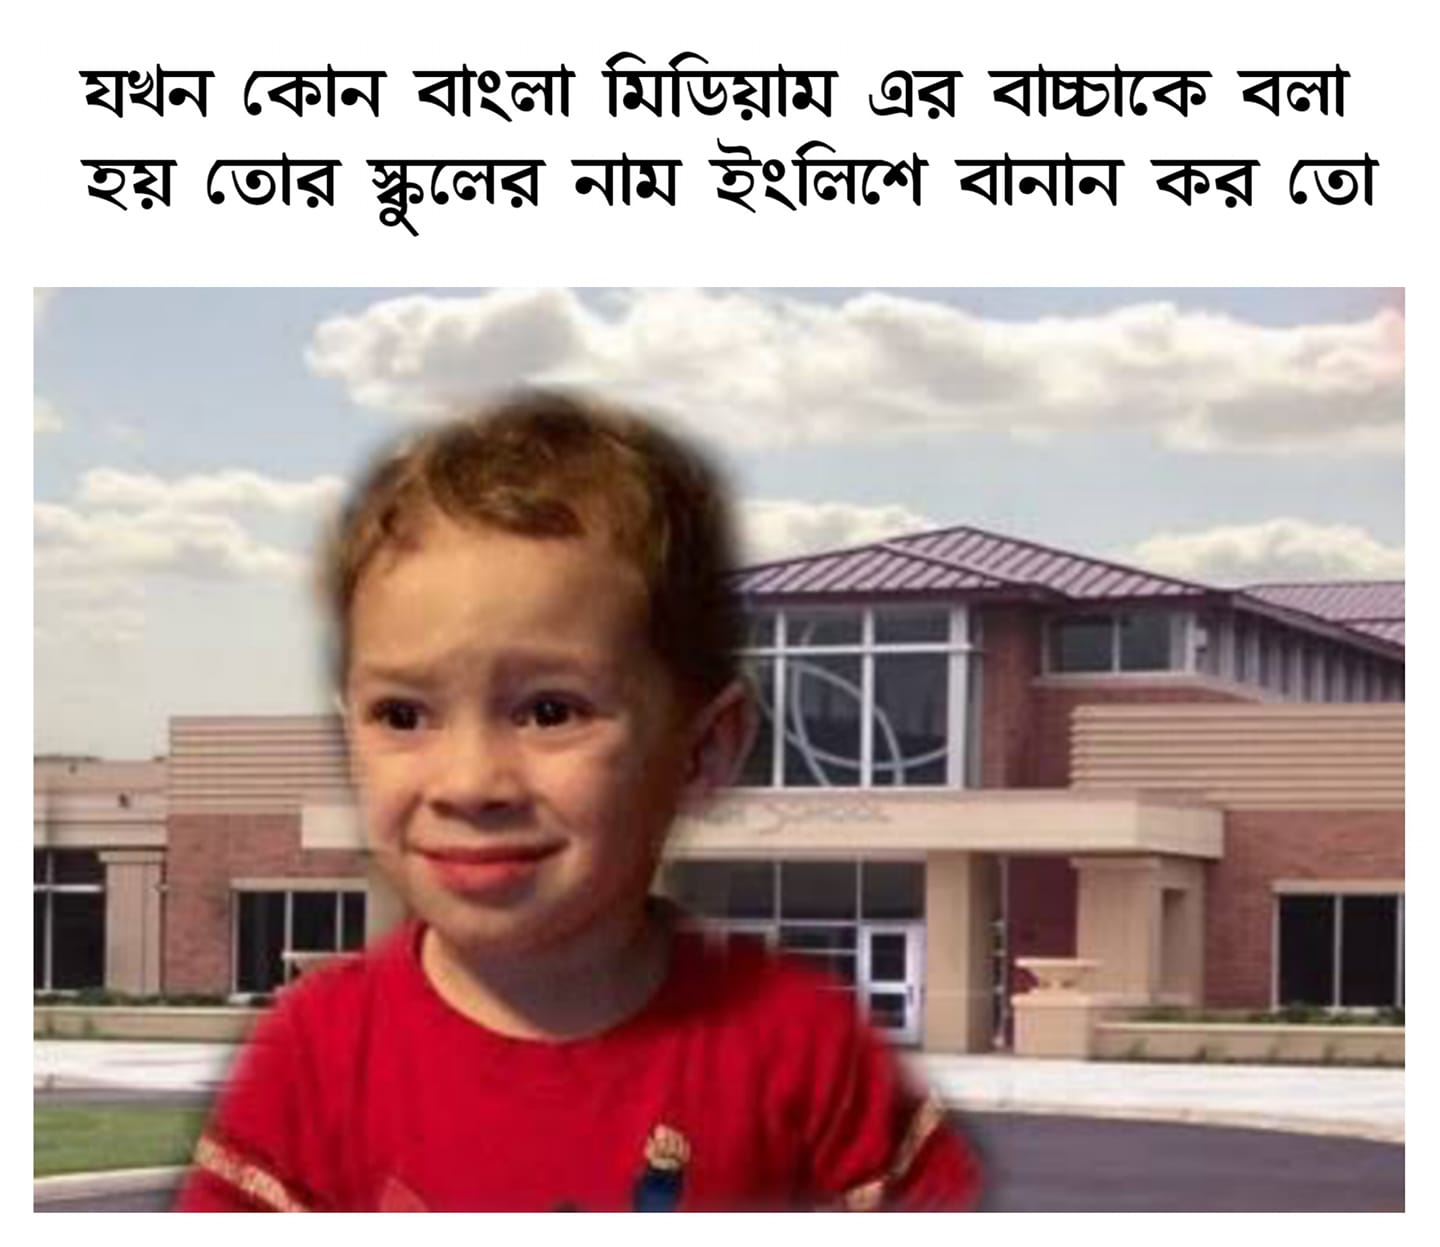
Text: যখন কোন বাংলা মিডিয়াম এর বাচ্চাকে বলা হয় তোর স্কুলের নাম ইংলিশে বানান কর তো
Label: Non Hate